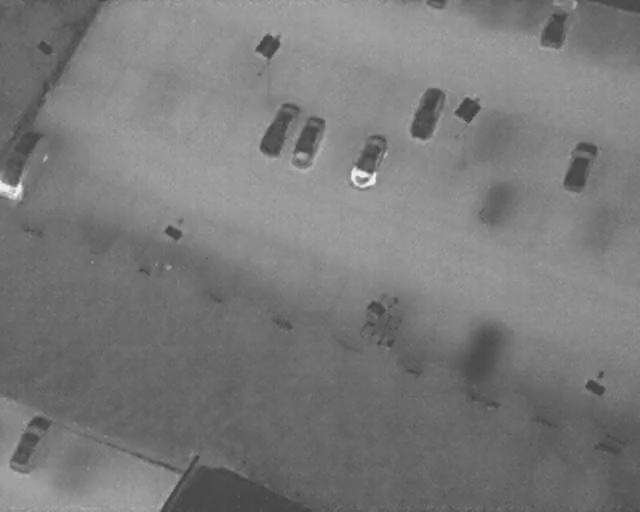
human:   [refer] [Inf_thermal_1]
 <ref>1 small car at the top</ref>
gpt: <box>[[67, -1, 68, 3, 2]]</box>

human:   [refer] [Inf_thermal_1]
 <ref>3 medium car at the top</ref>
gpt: <box>[[38, 22, 48, 27, 23], [43, 25, 52, 29, 21], [62, 19, 71, 24, 20]]</box>

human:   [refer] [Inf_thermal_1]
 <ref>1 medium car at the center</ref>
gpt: <box>[[53, 28, 62, 33, 19]]</box>